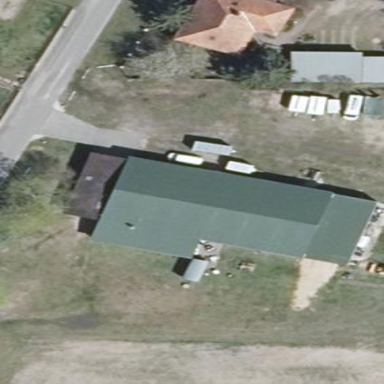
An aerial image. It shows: Building with flat grey roof. The building has some additional parts.